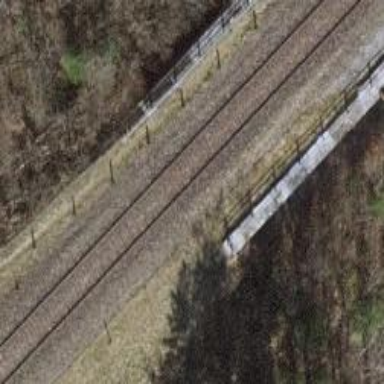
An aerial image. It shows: Bridge with single railway track electrified by contact line.